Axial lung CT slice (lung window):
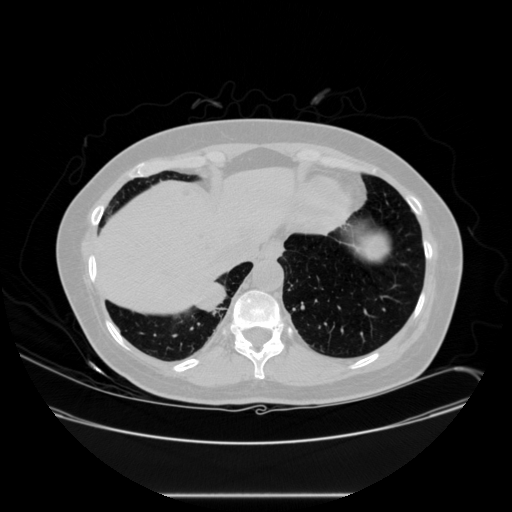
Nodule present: yes
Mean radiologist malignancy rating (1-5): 3.667